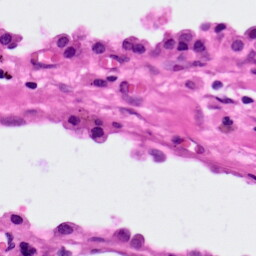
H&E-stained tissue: Lung